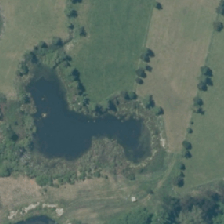
Land cover: lake_pond